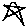
Label: star